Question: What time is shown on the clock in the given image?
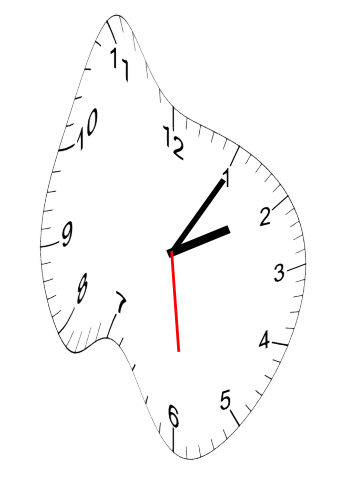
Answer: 02:05:29